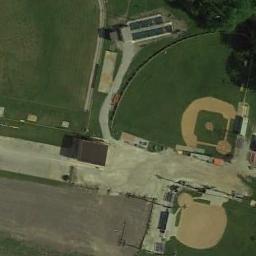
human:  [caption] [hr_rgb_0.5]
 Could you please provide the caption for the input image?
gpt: Two baseball diamonds next to the open area and some buildings beside .

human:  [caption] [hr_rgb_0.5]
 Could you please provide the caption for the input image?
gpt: There is a dirty path by the baseball field .

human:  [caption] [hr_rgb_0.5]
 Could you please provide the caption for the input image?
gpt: There are two baseball diamonds in the grass along the roads .

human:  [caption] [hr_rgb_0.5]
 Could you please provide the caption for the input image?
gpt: The two baseball diamonds are in both side of a road beside many trees .

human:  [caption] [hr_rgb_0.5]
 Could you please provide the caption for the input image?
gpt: There is a house next to two baseball diamonds .